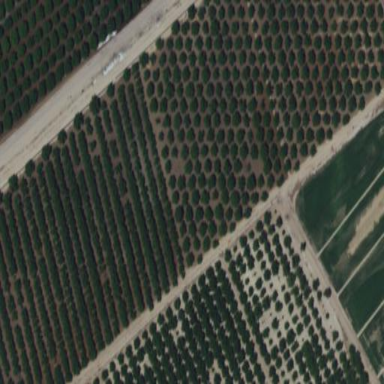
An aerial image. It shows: Orchard.